高一 · 代数
若定义在 $\mathrm{R}$ 上的偶函数 $f(x)$ 满足 $f(x+2)=f(x)$, 且 $x \in[0,1]$ 时, $f(x)=x$, 则函数

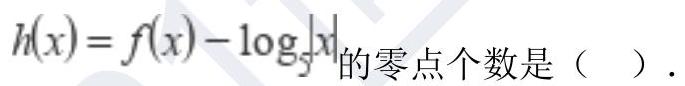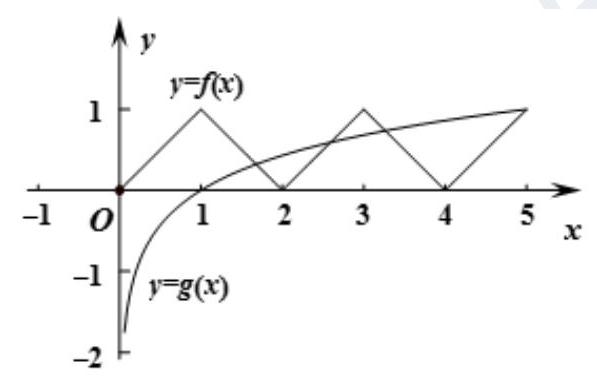
A. 2 个
B. 4 个
C. 6 个
D. 8 个
答案: D
解析: $\because f(x)$ 是定义在 $R$ 上的偶函数, 且 $x \in[0,1]$ 时, $f(x)=x$,

当 $x \in[-1,0]$ 时, $-x \in[0,1], f(-x)=-x, \therefore f(x)=-x$,

又 $f(x)_{\text {满足 }} f(x+2)=f(x)$,

所以 $f(x)$ 是周期为 2 的偶函数, 且 $f(x) \in[0,1]$,

令 $h(x)=0, f(x)=\log _{9}|x| \in[0,1], x \in[-5,-1] \cup[1,5]$,

设 $g(x)=\log _{f} x \mid$, 则 $g(x)$ 为偶函数,

所以 $h(x)$ 的零点的个数为 $f(x)$ 与 $g(x)$ 在 $[1,5]$ 上交点个数的两倍,

画出 $f(x), g(x)$ 在 $[1,5]$ 图象,

可得 $f(x)$ 与 $g(x)$ 在 $[1,5]$ 上交点个数为 4 个,

所以 $h(x)$ 零点为 8 个.

故答案为: D.

【分析】根据已知可得 $f(x)$ 是周期为 2 的偶函数, 令 $h(x)=0$, 转化为求出 $y=f(x)$ 图象与 $y=\log _{5}|x|$ 的图象交点的个数, 画出函数图象即可求解.